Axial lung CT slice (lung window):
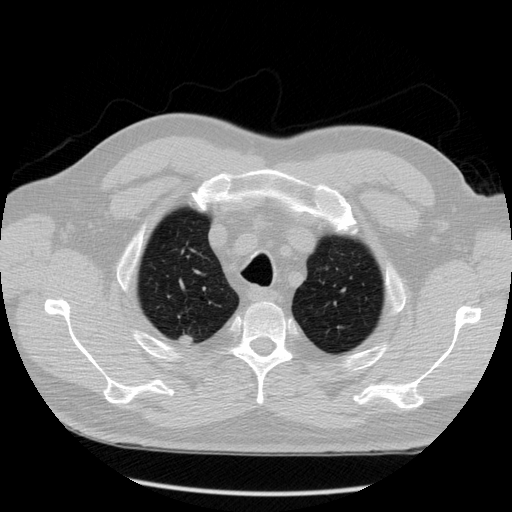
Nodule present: yes
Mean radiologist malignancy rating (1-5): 3.75